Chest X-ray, AP view. Patient: 46 years old, sex M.
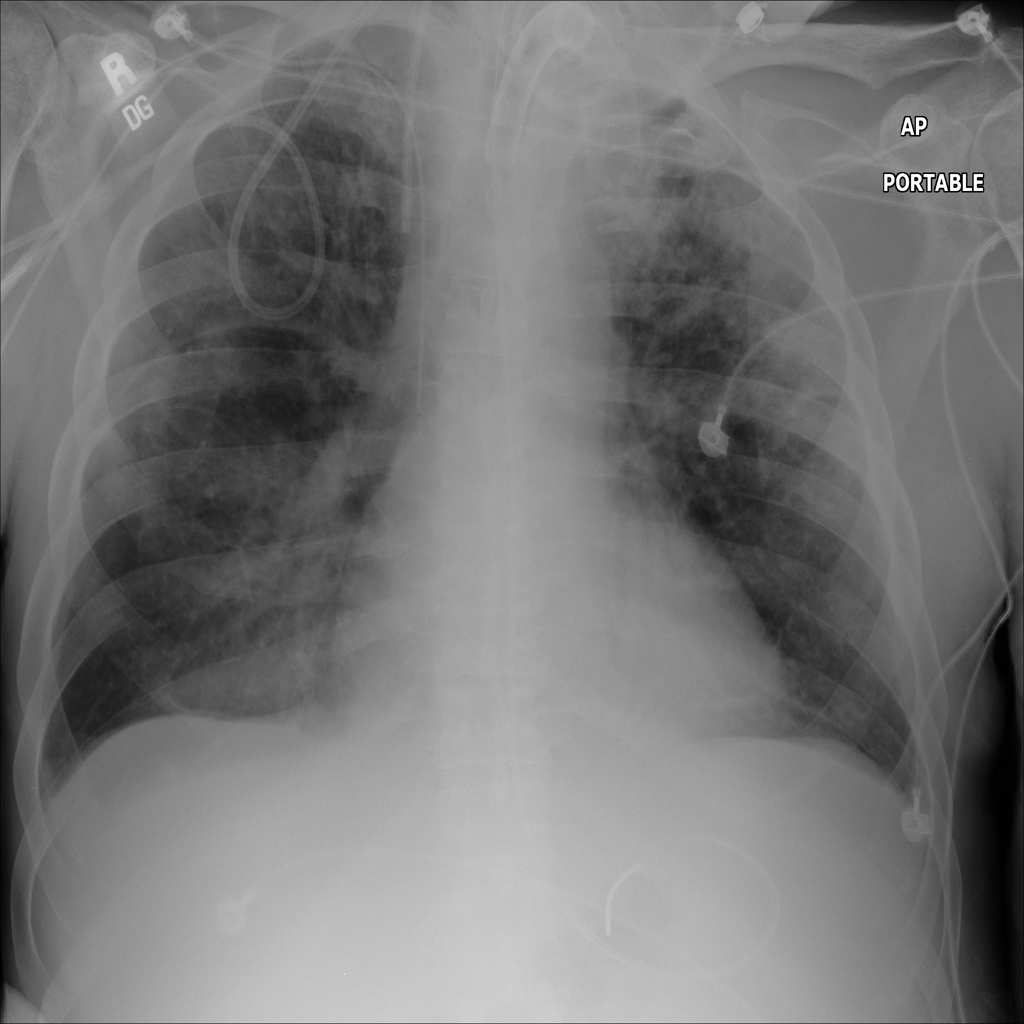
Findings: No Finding